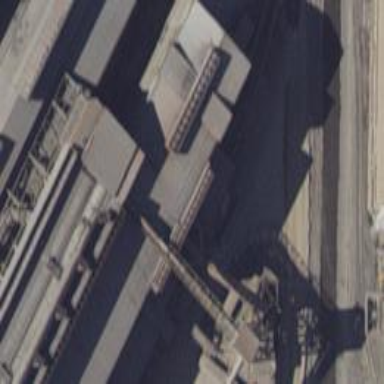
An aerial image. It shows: Industrial building.